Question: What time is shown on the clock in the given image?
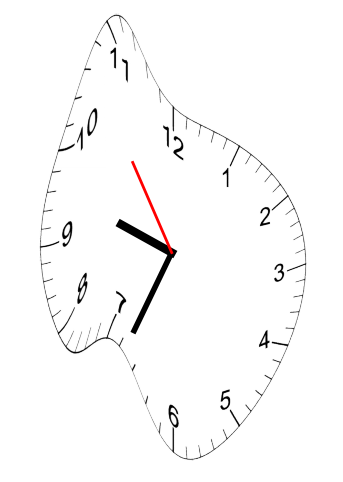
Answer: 09:33:54